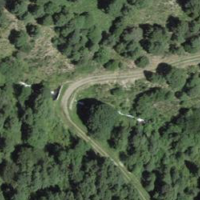
EUNIS habitat code: 32
Species observed at this site:
Petasites albus